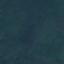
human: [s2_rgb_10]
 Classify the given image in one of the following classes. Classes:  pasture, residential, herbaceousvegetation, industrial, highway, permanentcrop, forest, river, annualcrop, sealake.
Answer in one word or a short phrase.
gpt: Forest